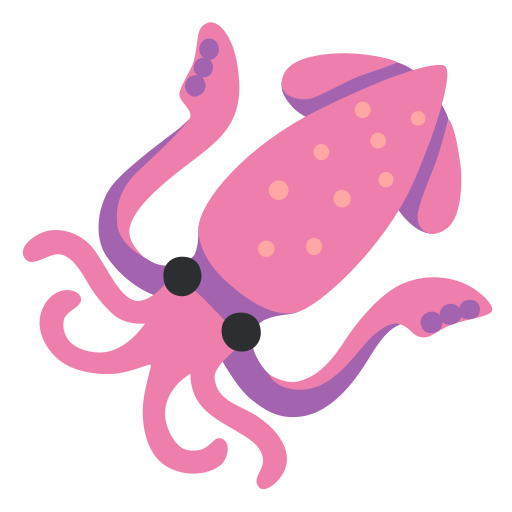
Emoji: 🦑